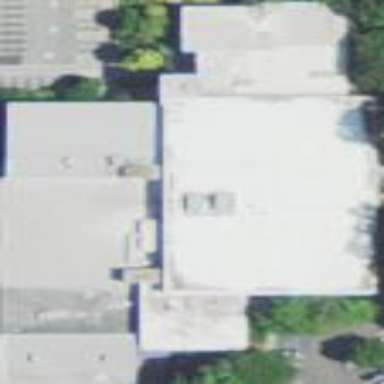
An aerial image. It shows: Sports centre building.